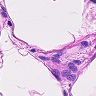
Metastatic tissue present: no